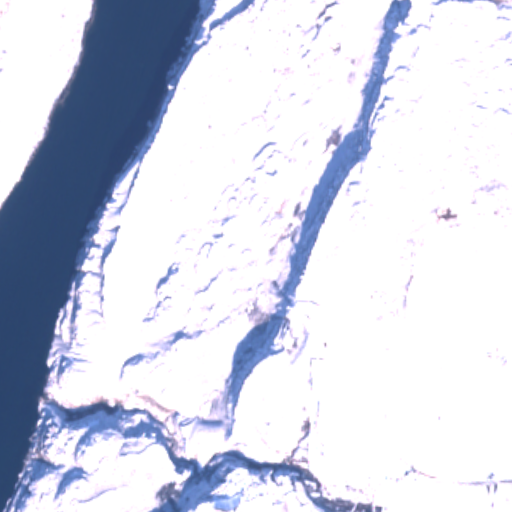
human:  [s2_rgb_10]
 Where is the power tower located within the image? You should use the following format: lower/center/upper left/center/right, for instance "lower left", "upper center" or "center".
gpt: The power tower is located in the right of the image.
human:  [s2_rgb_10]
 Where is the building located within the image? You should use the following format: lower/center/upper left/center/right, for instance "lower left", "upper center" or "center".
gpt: The building is located in the lower center of the image.
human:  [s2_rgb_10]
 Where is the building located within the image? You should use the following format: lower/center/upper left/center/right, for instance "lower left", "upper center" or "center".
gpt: The building is located in the lower right of the image.
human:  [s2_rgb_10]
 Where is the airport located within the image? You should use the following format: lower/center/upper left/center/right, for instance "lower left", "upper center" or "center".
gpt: There is no airport in the image.